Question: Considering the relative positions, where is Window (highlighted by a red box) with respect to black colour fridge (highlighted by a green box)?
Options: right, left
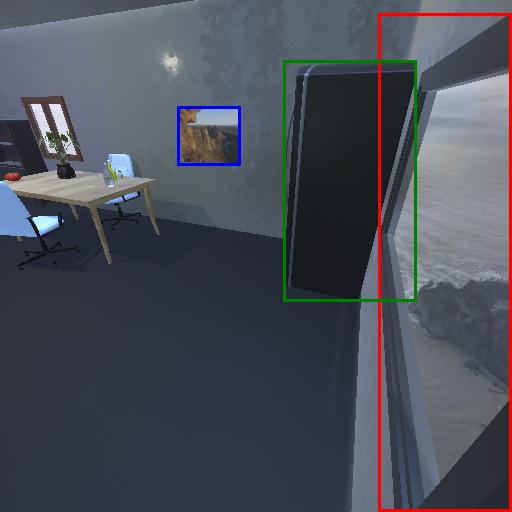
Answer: right